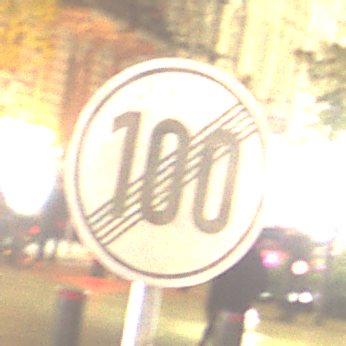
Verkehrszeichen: EndeGeschwindigkeit100
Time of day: Night
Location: Outdoor (Urban)
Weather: Clear
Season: NotSpecified
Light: Artificial